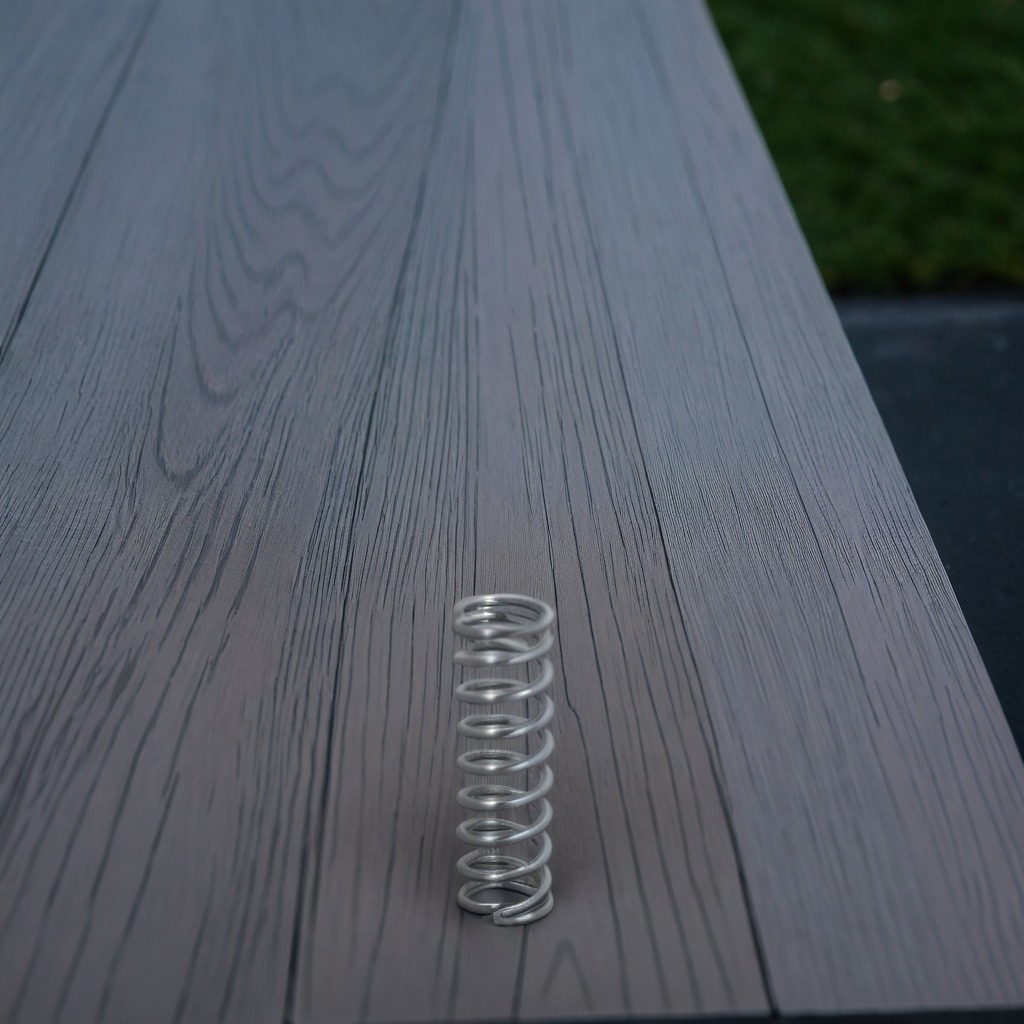
A coiled metal spring lies on the table.